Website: bh-photo
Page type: payment
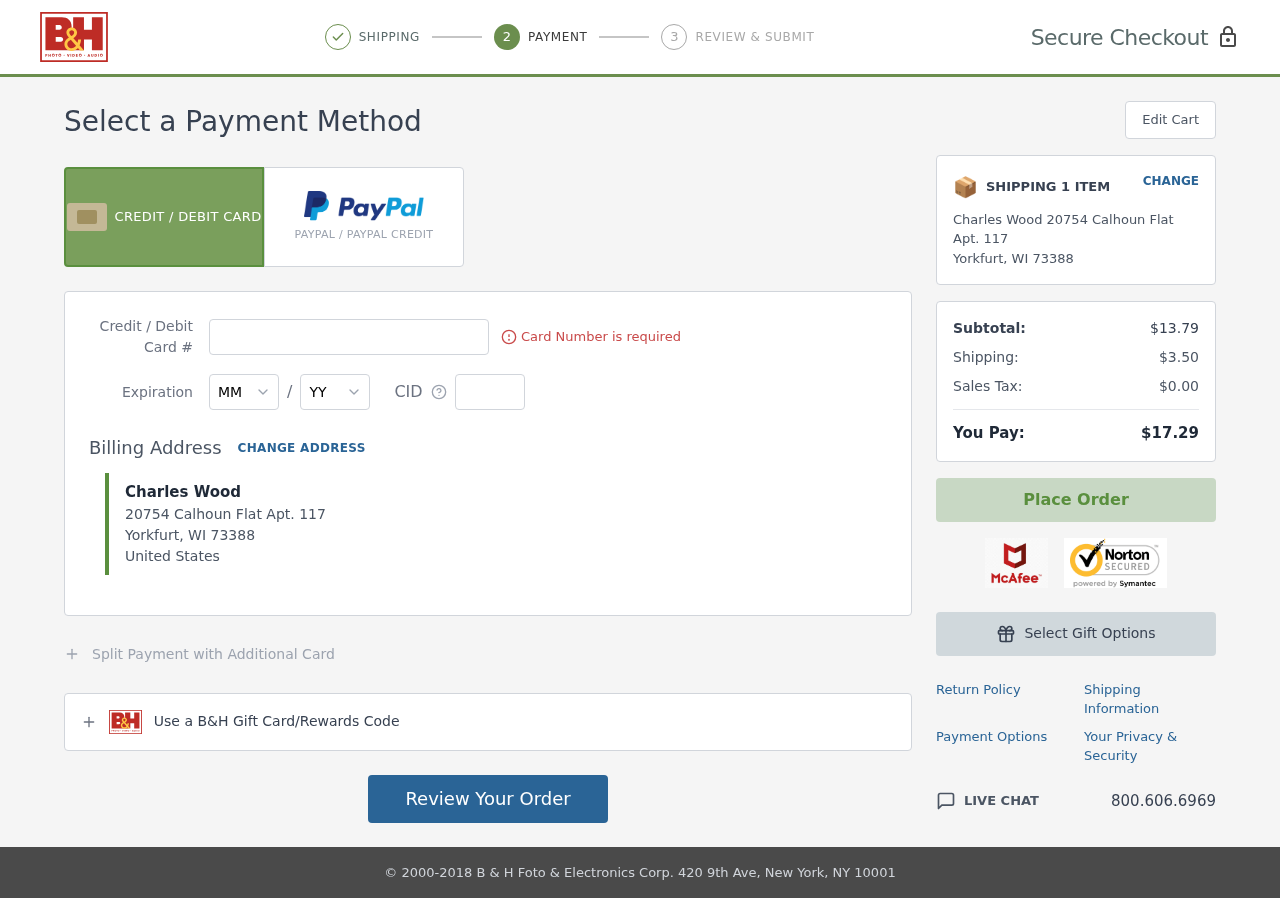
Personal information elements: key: PII_CARD_CVV
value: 202
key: PII_CARD_EXPIRY_MONTH
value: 08
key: PII_CARD_EXPIRY_YEAR
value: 27
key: PII_CARD_NUMBER
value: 4531 3530 5972 3778
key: PII_CITY
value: Yorkfurt
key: PII_COUNTRY
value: United States
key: PII_FULLNAME
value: Charles Wood
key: PII_POSTCODE
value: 73388
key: PII_STATE_ABBR
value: WI
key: PII_STREET
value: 20754 Calhoun Flat Apt. 117
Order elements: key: ORDER_NUM_ITEMS
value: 1
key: ORDER_SUBTOTAL
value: $13.79
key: ORDER_SHIPPING_COST
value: $3.50
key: ORDER_TAX
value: $0.00
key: ORDER_TOTAL
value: $17.29